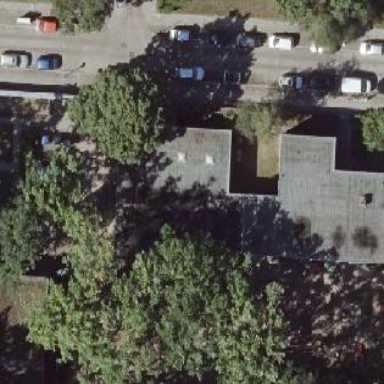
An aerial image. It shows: Kindergarten building.